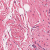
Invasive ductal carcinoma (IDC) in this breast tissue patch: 0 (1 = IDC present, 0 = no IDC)